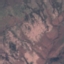
Label: HerbaceousVegetation